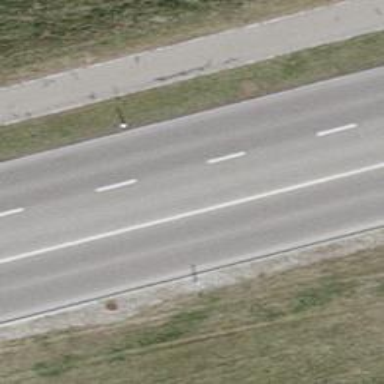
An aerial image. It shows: Tertiary road with asphalt surface and separate sidewalk.